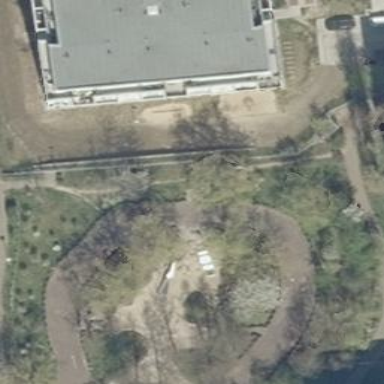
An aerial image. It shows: Park.